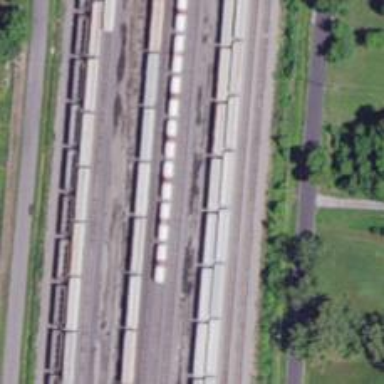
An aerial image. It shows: Railway yard used for servicing trains.